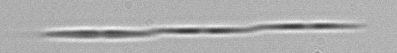
Label: Pseudo-nitzschia